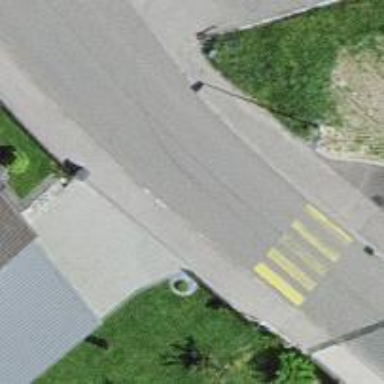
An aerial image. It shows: Asphalt sidewalk along the footway.